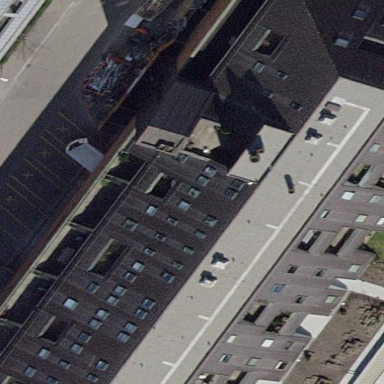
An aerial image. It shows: Building with saltbox-shaped roof. It consists of different parts.